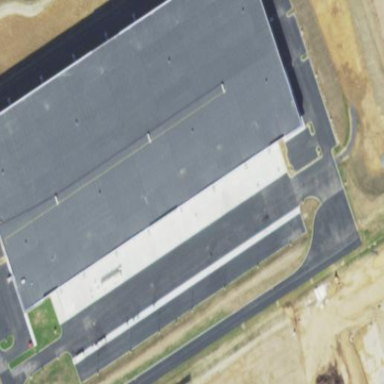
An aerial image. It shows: Warehouse building.